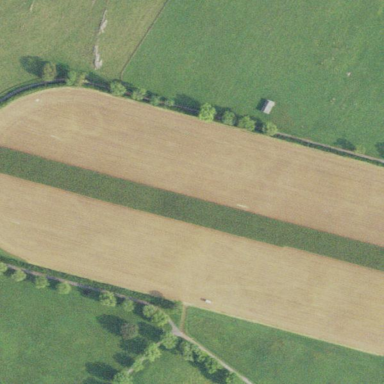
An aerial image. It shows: Bridleway.